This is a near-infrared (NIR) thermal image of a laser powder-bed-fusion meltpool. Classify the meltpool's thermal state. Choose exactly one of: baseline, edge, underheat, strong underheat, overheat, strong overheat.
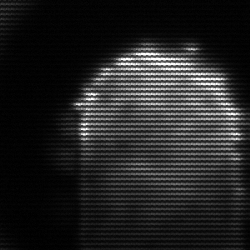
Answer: baseline